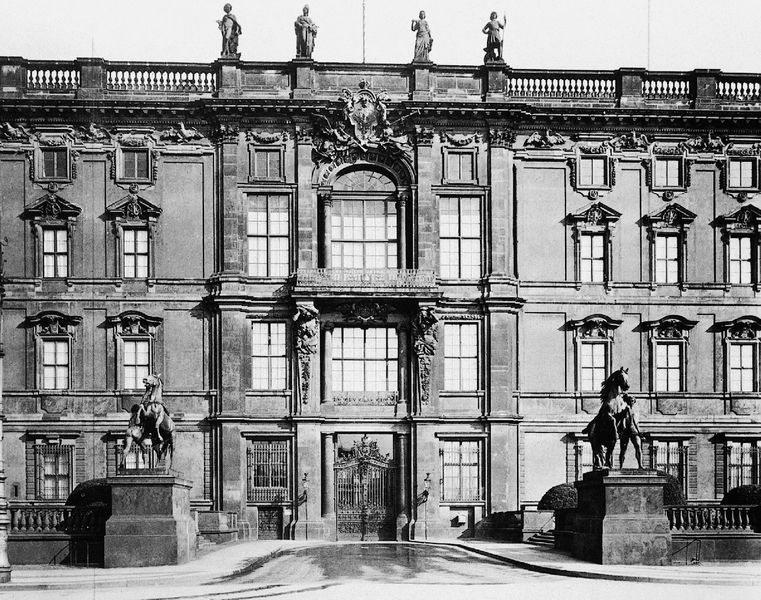
Titel: Berliner Stadtschloss
Künstler: Andreas Schlüter
Standort: Berlin, Stadtschloss (EU - D)
Schlagwörter: fenster, frankreich, straße, tür, dach, gebäude, haus, schloss, zaun, ornament, architektur, kalt, gitter, reich, klassizismus, frontal, pferd, pferde, garten, skulptur, balkon, fassade, italien, giebel, pilaster, figuren, treppen, finster, ornamente, geländer, stufen, podest, tor, foto, eingang, burg, sprossen, palast, balustrade, photo, portal, wappen, gesims, statuen, altan, auffahrt, eintritt, standbilder, kranzgesims, castle, superposition, fenstergiebel, akroterien, akroter, halbrelief, momument, akulptur, söller, architechtur